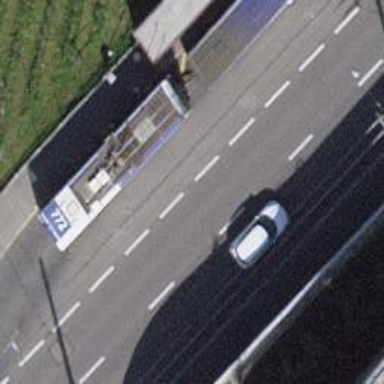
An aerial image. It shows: Bus stop for trolleybuses with designated stop position for public transport.